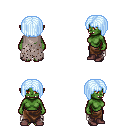
a pixel art fantasy rpg character, female body template, orc, green skin, gray tattered cape, robe skirt, white cyan pageboy hairstyle, maroon shoes, four views (front, back, left, right), 2x2 character sprite sheet, small pixel art, hard edges, no anti-aliasing